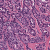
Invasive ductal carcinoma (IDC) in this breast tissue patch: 1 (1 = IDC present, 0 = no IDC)